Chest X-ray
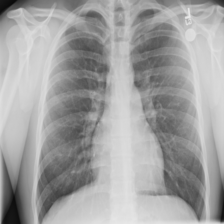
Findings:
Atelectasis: negative
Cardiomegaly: negative
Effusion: negative
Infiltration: negative
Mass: negative
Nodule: negative
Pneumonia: negative
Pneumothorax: negative
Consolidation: negative
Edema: negative
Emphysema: negative
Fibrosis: negative
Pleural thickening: negative
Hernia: negative